Question: I have code in my controller like so:
'''
[Route("api/deliveryitems/InsertIntoPPTData/{stringifiedRecord}")]
'''
...and I'm calling it via Postman like so:
'''
http://localhost:21609/api/deliveryitems/InsertIntoPPTData?
stringifiedRecord=serNum77;tx2;siteNum2;bla2.xml;ppt_user2;tx_memo2;file_beg2;file_end2
'''
...but get:
'''
{
Message: "No HTTP resource was found that matches the request URI
'http://localhost:21609/api/deliveryitems/InsertIntoPPTData? stringifiedRecord=serNum77;tx2;siteNum2;bla2.xml;ppt_user2;tx_memo2;file_beg2;file_end2'."
MessageDetail: "No type was found that matches the controller named 'deliveryitems'."
}
'''
Other REST methods that are created and called in the same way are found just fine - why not this one? The only thing it does not have in common with the others is that it is a HttpPost, whereas the others are HttpGet. Does that make that much of a difference? I selecting "Post" from the dropdown in Postman when trying to call this REST method.
## UPDATE
Yes, it apparently has nothing to do with it being a Post and passing args in the URI, because I'm getting the same thing now with an HttpGet method:
'''
{
Message: "No HTTP resource was found that matches the request URI
'http://localhost:21609/api/department/getndeptsfromid?firstId=2&countToFetch=12'."
MessageDetail: "No action was found on the controller 'Department' that matches the request."
}
'''
I'm calling it from postman like so:
'''
http://localhost:21609/api/department/getndeptsfromid?firstId=2&countToFetch=12
'''
...and it does indeed appear in my controller:
'''
[HttpGet]
[Route("api/department/getndeptsfromid/{firstId}/{countToFetch}")]
public List<Department> GetNDepartmentsFromID(int FirstId, int CountToFetch)
{
return CCRService.GetNDepartmentsFromID(FirstId, CountToFetch);
}
'''
## UPDATE 2
I thought I was about to solve it when I changed this code:
'''
String.Format("api/department/getndeptsfromid/{0}/{1}", FirstId, CountToFetch)
'''
...to this:
'''
String.Format("api/department/getndeptsfromid?firstId={0}&countToFetch={1}", FirstId, CountToFetch)
'''
...but I still get the same err msg...
## UPDATE 3
I find that this also is not working:
'''
http://localhost:21609/api/delivery/invnumbyid?ID=33
'''
...and so there is a definite pattern. EVERY REST API call I make that contains args/params fails in this same way; all of the others ('http://localhost:21609/api/deliveries/Count, http://localhost:21609/api/deliveryitems/count, http://localhost:21609/api/department/getall') work just fine. IOW, if there are no args in the URI, the method is discovered. If there args, it is not.
So apparently there's either something wrong with how I'm passing the args/vals in the URI (appending "" in the case of a single arg and, in the case of two args "") and/or there's something wrong with how I set up the routing. Specifically, this style works:
'''
[Route("api/Deliveries/Count")]
'''
...whereas this style does not:
'''
[Route("api/delivery/invnumbyid/{ID}")]
'''
I will bountify this question ASAP - 50 points to the untangler of this Gordiesque knot, and 100 if it's answered today (prior to the setting up of the bounty).
## UPDATE 4
I changed the routing to include the data type of the arg so that this:
'''
[Route("api/delivery/invnumbyid/{ID}")]
'''
-became this:
'''
[Route("api/delivery/invnumbyid/{ID:int}")]"
'''
But it still failed, growling:
'''
{
Message: "No HTTP resource was found that matches the request URI
'http://localhost:21609/api/delivery/invnumbyid?ID=45'."
MessageDetail: "No action was found on the controller 'Delivery' that matches the request."
}
'''
Then, "on a lark," I tried entering this into Postman:
'''
http://localhost:21609/api/delivery/invnumbyid/45
'''
...and it worked! (I had been thinking it needed to be "'http://localhost:21609/api/delivery/invnumbyid?ID=45'")
But a similar attempt in Postman:
'''
http://localhost:21609/api/department/getndeptsfromid/2/12/
'''
...continues to fail with "No value given for one or more required parameters." even though this is hit:
'''
[HttpGet]
[Route("api/department/getndeptsfromid/{firstId}/{countToFetch}")]
public List<Department> GetNDepartmentsFromID(int FirstId, int CountToFetch)
{
return HHSService.GetNDepartmentsFromID(FirstId, CountToFetch);
}
'''
...and the args to GetNDepartmentsFromID() has the expected vals (2 and 12)
Even worse/weirder is the result I get with "'http://localhost:21609/api/deliveryitems/InsertIntoPPTData/serNum77;tx2;siteNum2;bla2.xml;ppt_user2;tx_memo2;file_beg2;file_end2'" now:
'''
<!DOCTYPE html PUBLIC "-//W3C//DTD XHTML 1.0 Strict//EN" "http://www.w3.org/TR/xhtml1/DTD/xhtml1-strict.dtd">
<html
xmlns="http://www.w3.org/1999/xhtml">
<head>
<title>IIS 8.0 Detailed Error - 404.0 - Not Found</title>
<style type="text/css">
<!--
body{margin:0;font-size:.7em;font-family:Verdana,Arial,Helvetica,sans-serif;}
code{margin:0;color:#006600;font-size:1.1em;font-weight:bold;}
.config_source code{font-size:.8em;color:#000000;}
pre{margin:0;font-size:1.4em;word-wrap:break-word;}
ul,ol{margin:10px 0 10px 5px;}
ul.first,ol.first{margin-top:5px;}
fieldset{padding:0 15px 10px 15px;word-break:break-all;}
.summary-container fieldset{padding-bottom:5px;margin-top:4px;}
legend.no-expand-all{padding:2px 15px 4px 10px;margin:0 0 0 -12px;}
legend{color:#333333;;margin:4px 0 8px -12px;_margin-top:0px;
font-weight:bold;font-size:1em;}
a:link,a:visited{color:#007EFF;font-weight:bold;}
a:hover{text-decoration:none;}
h1{font-size:2.4em;margin:0;color:#FFF;}
h2{font-size:1.7em;margin:0;color:#CC0000;}
h3{font-size:1.4em;margin:10px 0 0 0;color:#CC0000;}
h4{font-size:1.2em;margin:10px 0 5px 0;
}#header{width:96%;margin:0 0 0 0;padding:6px 2% 6px 2%;font-family:"trebuchet MS",Verdana,sans-serif;
color:#FFF;background-color:#5C87B2;
}#content{margin:0 0 0 2%;position:relative;}
.summary-container,.content-container{background:#FFF;width:96%;margin-top:8px;padding:10px;position:relative;}
.content-container p{margin:0 0 10px 0;
}#details-left{width:35%;float:left;margin-right:2%;
}#details-right{width:63%;float:left;overflow:hidden;
}#server_version{width:96%;_height:1px;min-height:1px;margin:0 0 5px 0;padding:11px 2% 8px 2%;color:#FFFFFF;
background-color:#5A7FA5;border-bottom:1px solid #C1CFDD;border-top:1px solid #4A6C8E;font-weight:normal;
font-size:1em;color:#FFF;text-align:right;
}#server_version p{margin:5px 0;}
table{margin:4px 0 4px 0;width:100%;border:none;}
td,th{vertical-align:top;padding:3px 0;text-align:left;font-weight:normal;border:none;}
th{width:30%;text-align:right;padding-right:2%;font-weight:bold;}
thead th{background-color:#ebebeb;width:25%;
}#details-right th{width:20%;}
table tr.alt td,table tr.alt th{}
.highlight-code{color:#CC0000;font-weight:bold;font-style:italic;}
.clear{clear:both;}
.preferred{padding:0 5px 2px 5px;font-weight:normal;background:#006633;color:#FFF;font-size:.8em;}
-->
</style>
</head>
<body>
<div id="content">
<div class="content-container">
<h3>HTTP Error 404.0 - Not Found</h3>
<h4>The resource you are looking for has been removed, had its name changed, or is temporarily unavailable.</h4>
</div>
<div class="content-container">
<fieldset>
<h4>Most likely causes:</h4>
<ul>
<li>The directory or file specified does not exist on the Web server.</li>
<li>The URL contains a typographical error.</li>
<li>A custom filter or module, such as URLScan, restricts access to the file.</li>
</ul>
</fieldset>
</div>
<div class="content-container">
<fieldset>
<h4>Things you can try:</h4>
<ul>
<li>Create the content on the Web server.</li>
<li>Review the browser URL.</li>
<li>Check the failed request tracing log and see which module is calling SetStatus. For more information, click
<a href="http://go.microsoft.com/fwlink/?LinkID=66439">here</a>.
</li>
</ul>
</fieldset>
</div>
<div class="content-container">
<fieldset>
<h4>Detailed Error Information:</h4>
<div id="details-left">
<table border="0" cellpadding="0" cellspacing="0">
<tr class="alt">
<th>Module</th>
<td>&nbsp;&nbsp;&nbsp;IIS Web Core</td>
</tr>
<tr>
<th>Notification</th>
<td>&nbsp;&nbsp;&nbsp;MapRequestHandler</td>
</tr>
<tr class="alt">
<th>Handler</th>
<td>&nbsp;&nbsp;&nbsp;StaticFile</td>
</tr>
<tr>
<th>Error Code</th>
<td>&nbsp;&nbsp;&nbsp;0x80070002</td>
</tr>
</table>
</div>
<div id="details-right">
<table border="0" cellpadding="0" cellspacing="0">
<tr class="alt">
<th>Requested URL</th>
<td>&nbsp;&nbsp;&nbsp;http://localhost:21609/api/deliveryitems/InsertIntoPPTData/serNum77;tx2;siteNum2;bla2.xml;ppt_user2;tx_memo2;file_beg2;file_end2</td>
</tr>
<tr>
<th>Physical Path</th>
<td>&nbsp;&nbsp;&nbsp;C:\project\git\CStore\HHS.API\api\deliveryitems\InsertIntoPPTData\serNum77;tx2;siteNum2;bla2.xml;ppt_user2;tx_memo2;file_beg2;file_end2</td>
</tr>
<tr class="alt">
<th>Logon Method</th>
<td>&nbsp;&nbsp;&nbsp;Anonymous</td>
</tr>
<tr>
<th>Logon User</th>
<td>&nbsp;&nbsp;&nbsp;Anonymous</td>
</tr>
<tr class="alt">
<th>Request Tracing Directory</th>
<td>&nbsp;&nbsp;&nbsp;C:\Users\clay\Documents\IISExpress\TraceLogFiles\HHS.API</td>
</tr>
</table>
<div class="clear"></div>
</div>
</fieldset>
</div>
<div class="content-container">
<fieldset>
<h4>More Information:</h4>
This error means that the file or directory does not exist on the server. Create the file or directory and try the request again.
<p>
<a href="http://go.microsoft.com/fwlink/?LinkID=62293&amp;IIS70Error=404,0,0x80070002,7601">View more information &raquo;</a>
</p>
</fieldset>
</div>
</div>
</body>
</html>
'''
!Que demonios!
I sadly smilingly remember that there is always one more gargoyle hiding behind the rustling curtain (where Robinson Jeffers and Edgar Allen Poe are seemingly wrestling). Palely loitering...
## UPDATE 5
Okay, here it is stated differently:
From Postman, if I use this URL:
'''
http://localhost:21609/api/department/getndeptsfromid/2/12/
'''
I make it into this method:
'''
[HttpGet]
[Route("api/department/getndeptsfromid/{firstId}/{countToFetch}")]
public List<Department> GetNDepartmentsFromID(int FirstId, int CountToFetch)
{
return HHSService.GetNDepartmentsFromID(FirstId, CountToFetch);
}
'''
...where the value of FirstId is 2, and the value of CountToFetch is 12 (as I would expect them to be). But then, Postman sends back my package with the notation, ""
!Que demonios! Both parameters were obviously passed!
If I use a URI that would seem more correct:
'''
http://localhost:21609/api/department/getndeptsfromid?firstId=2&countToFetch=12
'''
I get:
'''
{
Message: "No HTTP resource was found that matches the request URI
'http://localhost:21609/api/department/getndeptsfromid?firstId=2&countToFetch=12'."
MessageDetail: "No action was found on the controller 'Department' that matches the request."
}
'''
Yet this is the route that I've provided:
'''
[Route("api/department/getndeptsfromid/{firstId}/{countToFetch}")]
'''
...and so I would say that I did, in fact, provide a matching action on the controller.And, BTW, if I just enter this as the URI into Postman:
'''
http://localhost:21609/api/department/getndeptsfromid
'''
...and then use Postman's "URL Parameter Key / Value" interface to add those, it generates the exact same URL as above, as can be seen here:

...and with the exact same result.
I can only say it again (pardon my ""-inspired Spanish):
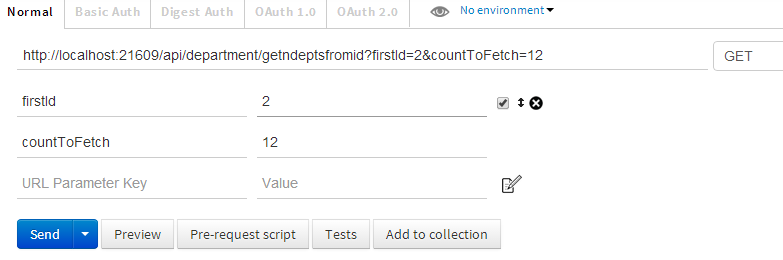
Answer: Your problems have nothing to do with POST/GET but only with how you specify parameters in 'RouteAttribute'. To ensure this, I added support for both verbs in my samples.
Let's go back to two very simple working examples.
'''
[Route("api/deliveryitems/{anyString}")]
[HttpGet, HttpPost]
public HttpResponseMessage GetDeliveryItemsOne(string anyString)
{
return Request.CreateResponse<string>(HttpStatusCode.OK, anyString);
}
'''
And
'''
[Route("api/deliveryitems")]
[HttpGet, HttpPost]
public HttpResponseMessage GetDeliveryItemsTwo(string anyString = "default")
{
return Request.CreateResponse<string>(HttpStatusCode.OK, anyString);
}
'''
The first sample says that the "'anyString'" is a path segment parameter (part of the URL).
First sample example URL is:
- 'xxx/api/deliveryItems/dkjd;dslkf;dfk;kkklm;oeop'- '"dkjd;dslkf;dfk;kkklm;oeop"'
The second sample says that the "'anyString'" is a query string parameter (optional here since a default value has been provided, but you can make it non-optional by simply removing the default value).
Second sample examples URL are:
- 'xxx/api/deliveryItems?anyString=dkjd;dslkf;dfk;kkklm;oeop'- '"dkjd;dslkf;dfk;kkklm;oeop"'- 'xxx/api/deliveryItems'- '"default"'
Of course, you can make it even more complex, like with this third sample:
'''
[Route("api/deliveryitems")]
[HttpGet, HttpPost]
public HttpResponseMessage GetDeliveryItemsThree(string anyString, string anotherString = "anotherDefault")
{
return Request.CreateResponse<string>(HttpStatusCode.OK, anyString + "||" + anotherString);
}
'''
Third sample examples URL are:
- 'xxx/api/deliveryItems?anyString=dkjd;dslkf;dfk;kkklm;oeop'- '"dkjd;dslkf;dfk;kkklm;oeop||anotherDefault"'- 'xxx/api/deliveryItems'- 'anyString'- 'xxx/api/deliveryItems?anotherString=bluberb&anyString=dkjd;dslkf;dfk;kkklm;oeop'- '"dkjd;dslkf;dfk;kkklm;oeop||bluberb"'-
When should you use path segment or query parameters? Some advice has already been given here:
<URL>